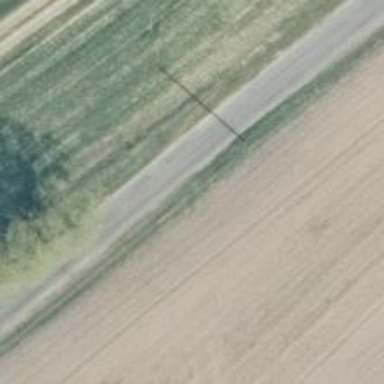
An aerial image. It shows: Power pole.